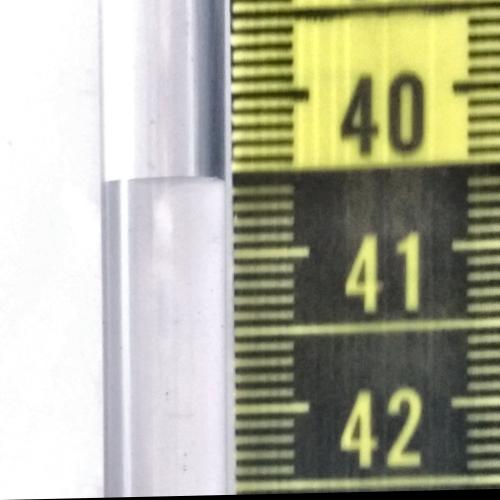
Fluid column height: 40.5 cm